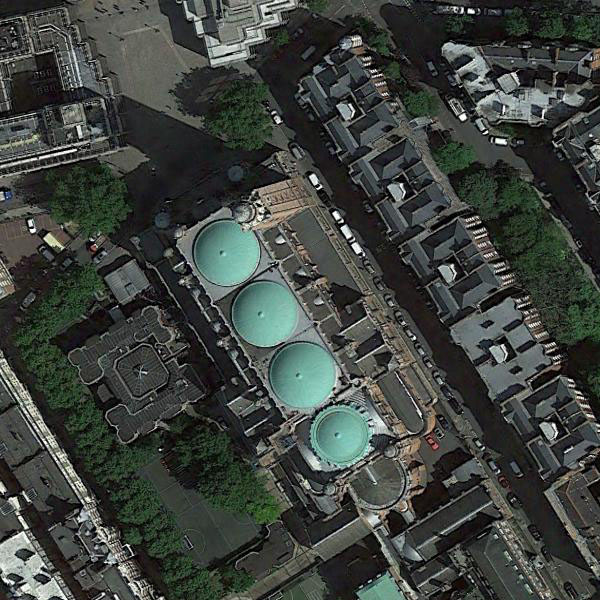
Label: Church